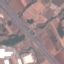
Label: Highway